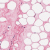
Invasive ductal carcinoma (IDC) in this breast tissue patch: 0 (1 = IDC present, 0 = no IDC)